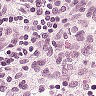
Metastatic tissue present: no